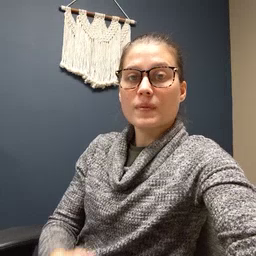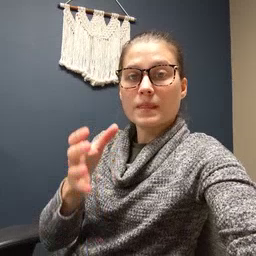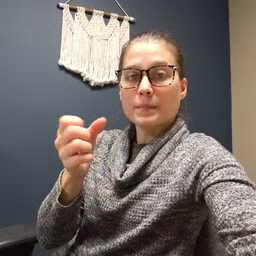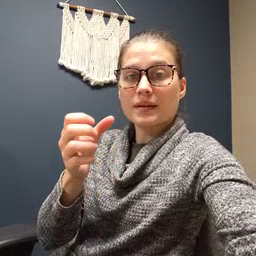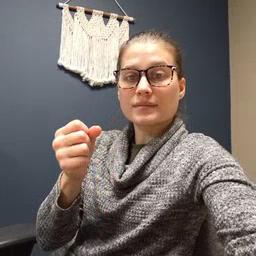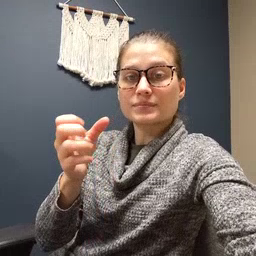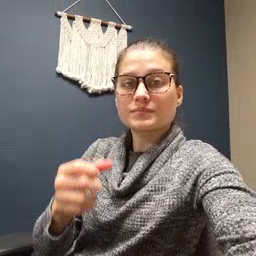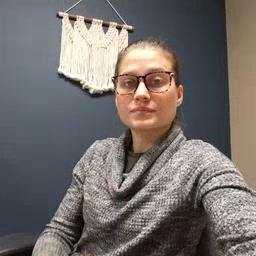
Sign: milk